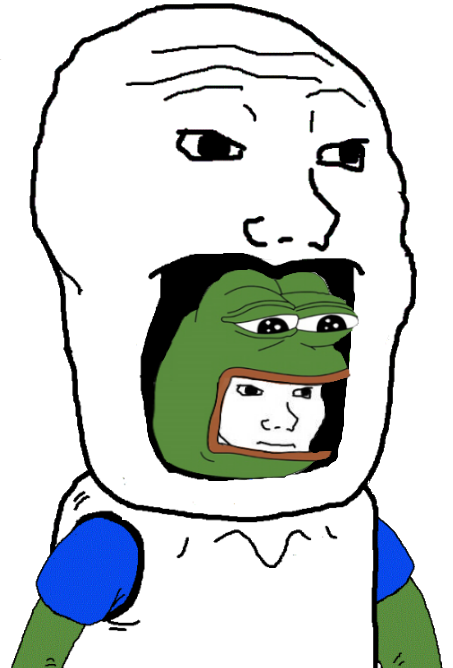
Label: 5_Pepe